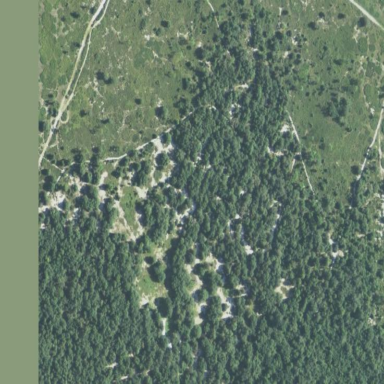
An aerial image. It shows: Mixed woodland area with various types of leaves.